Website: home-depot
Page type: delivery-shipping
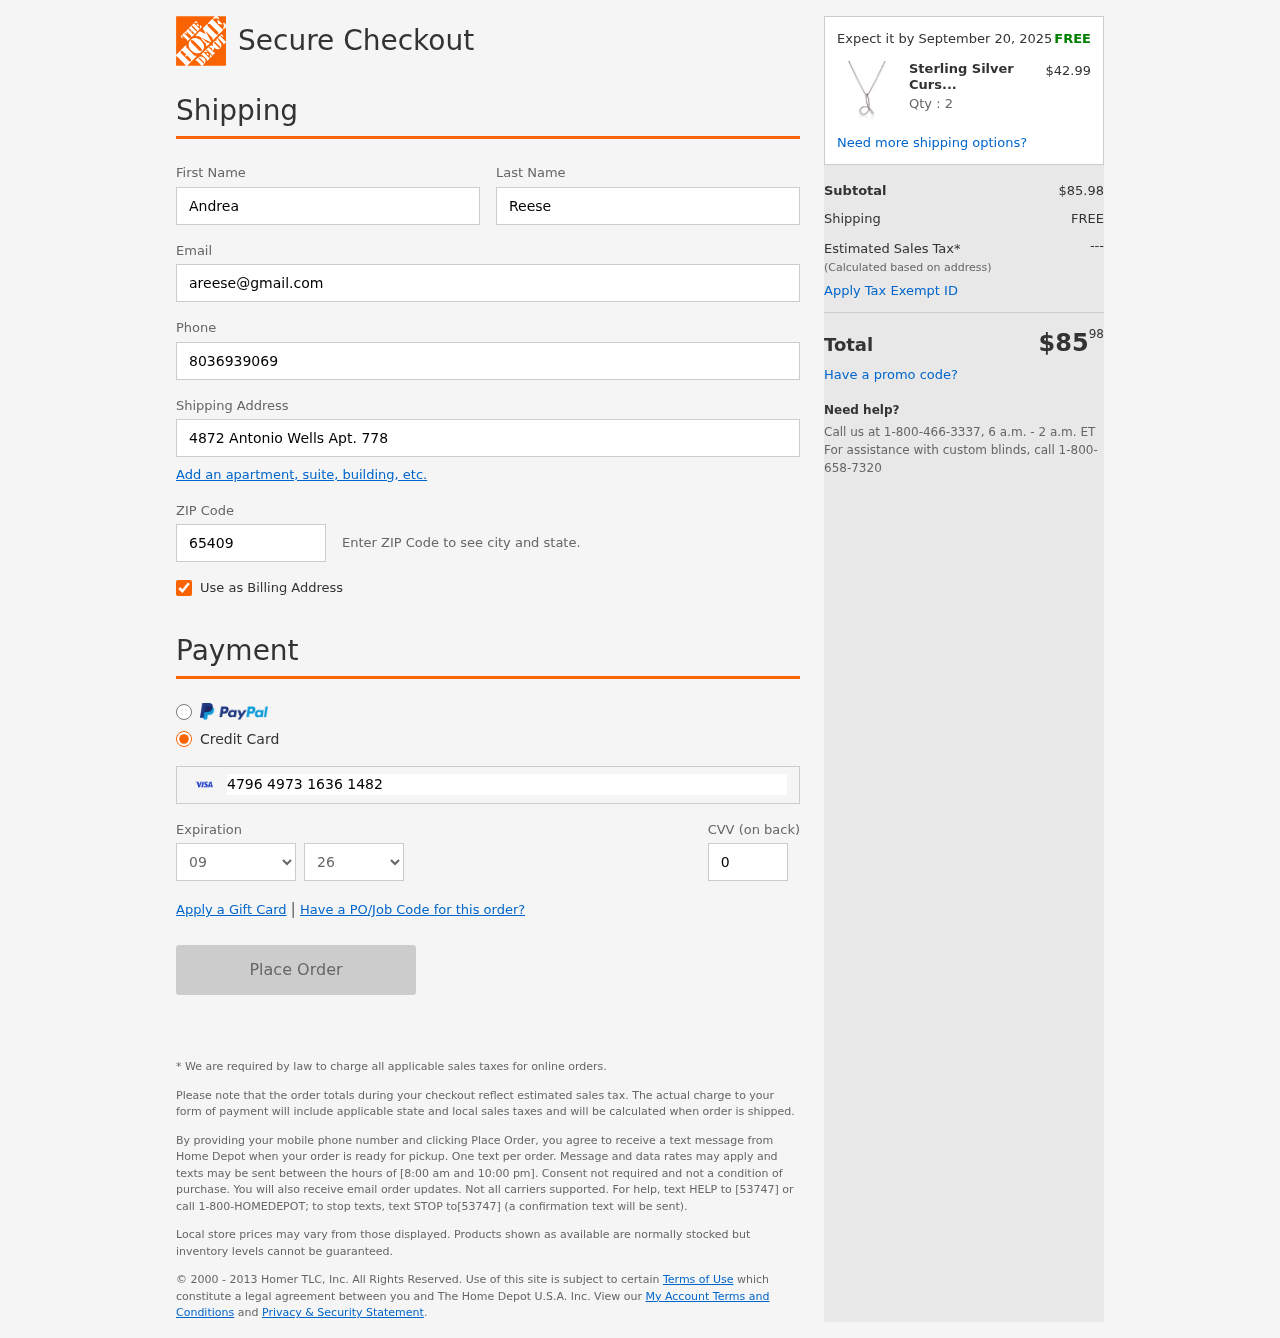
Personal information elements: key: PII_CARD_CVV
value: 039
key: PII_CARD_EXPIRY_MONTH
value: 09
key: PII_CARD_EXPIRY_YEAR
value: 26
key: PII_CARD_NUMBER
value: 4796 4973 1636 1482
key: PII_EMAIL
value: areese@gmail.com
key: PII_FIRSTNAME
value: Andrea
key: PII_LASTNAME
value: Reese
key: PII_PHONE
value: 8036939069
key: PII_POSTCODE
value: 65409
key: PII_STREET
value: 4872 Antonio Wells Apt. 778
Product elements: key: PRODUCT1_NAME
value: Sterling Silver Cursive Script Initial "D" Pendant Necklace, 18"
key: PRODUCT1_PRICE
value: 42.99
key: PRODUCT1_QUANTITY
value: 2
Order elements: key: ORDER_DELIVERY_DATE
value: Expect it by September 20, 2025
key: ORDER_SUBTOTAL
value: $85.98
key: ORDER_SHIPPING_COST
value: FREE
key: ORDER_TOTAL
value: $8598